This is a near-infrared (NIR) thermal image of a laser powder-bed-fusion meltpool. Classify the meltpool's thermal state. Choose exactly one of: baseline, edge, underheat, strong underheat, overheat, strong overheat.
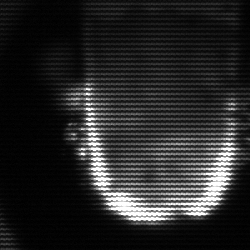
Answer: baseline